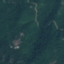
Land use / land cover class: Forest